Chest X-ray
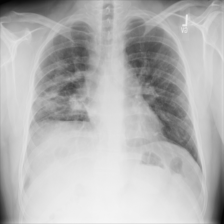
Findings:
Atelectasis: negative
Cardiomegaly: negative
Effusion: negative
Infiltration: positive
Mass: negative
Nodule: positive
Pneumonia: negative
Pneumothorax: negative
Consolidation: negative
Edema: negative
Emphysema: negative
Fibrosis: negative
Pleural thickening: negative
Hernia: negative